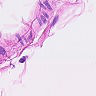
Metastatic tissue present: no